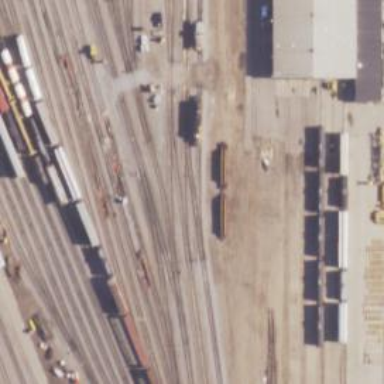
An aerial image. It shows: Railway yard.